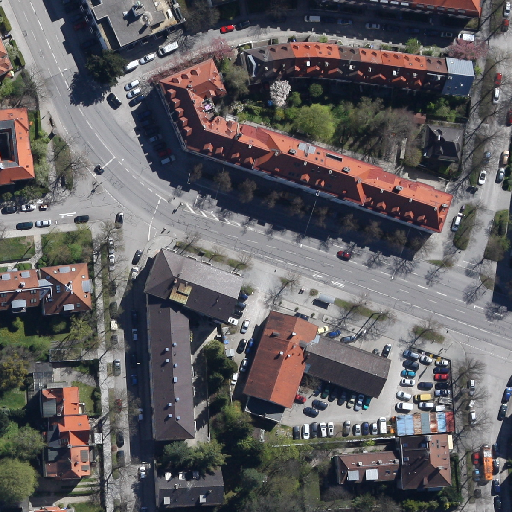
Referring expression: bikeway along with tree